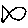
Label: fish